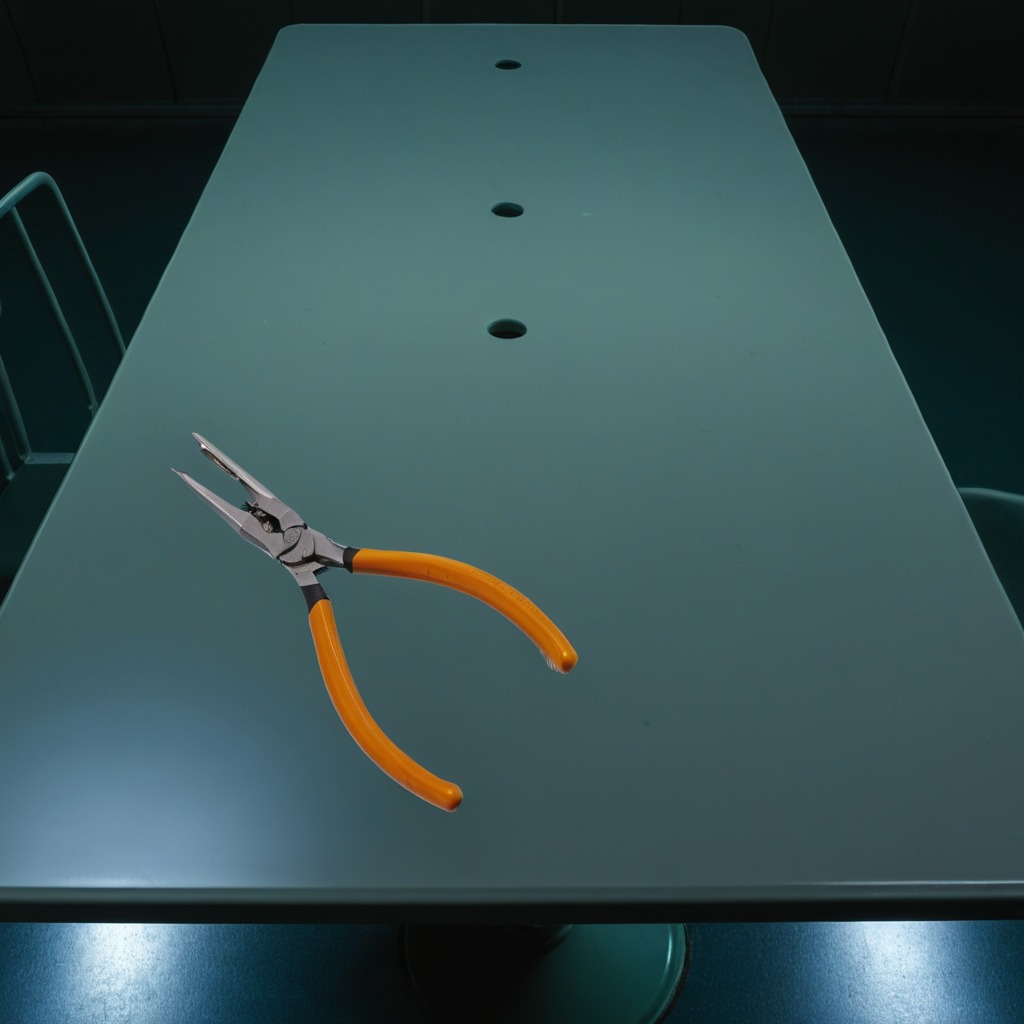
A plier is lying on a clean empty table in a railway signal maintenance room lit by harsh overhead fluorescents.